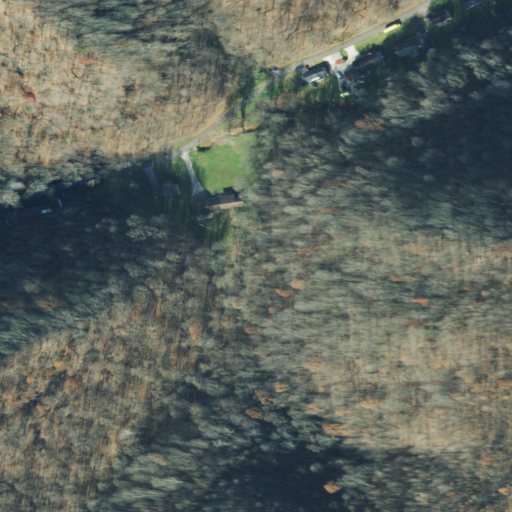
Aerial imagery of valley in Ohio named Peachorchard Hollow containing deciduous forest, mixed forest, open development, and medium intensity development